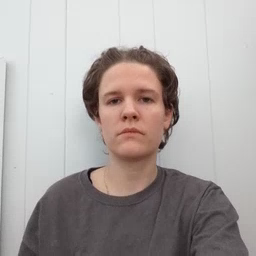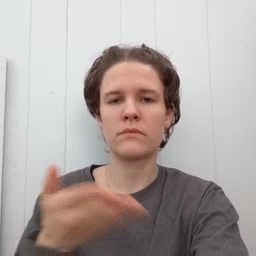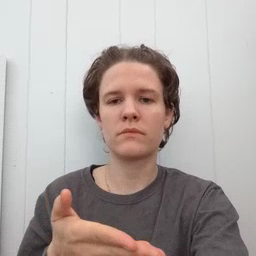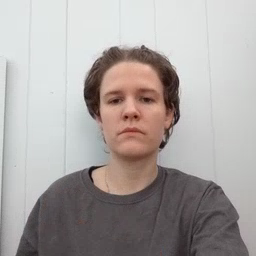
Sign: there